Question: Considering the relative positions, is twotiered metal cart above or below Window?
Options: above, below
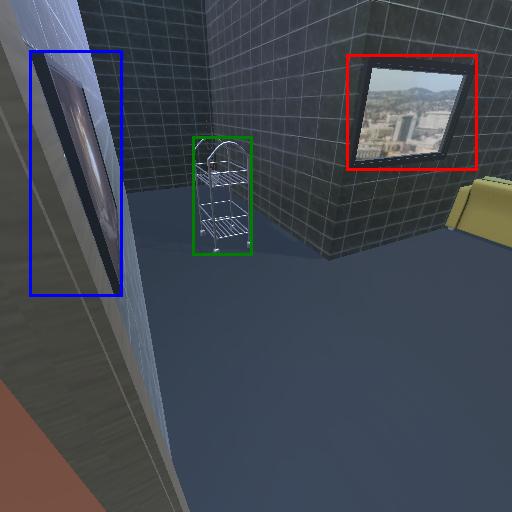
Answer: above